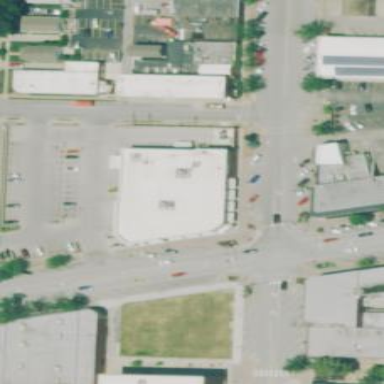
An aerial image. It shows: Parking area with surface.